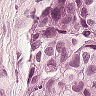
Metastatic tissue present: yes